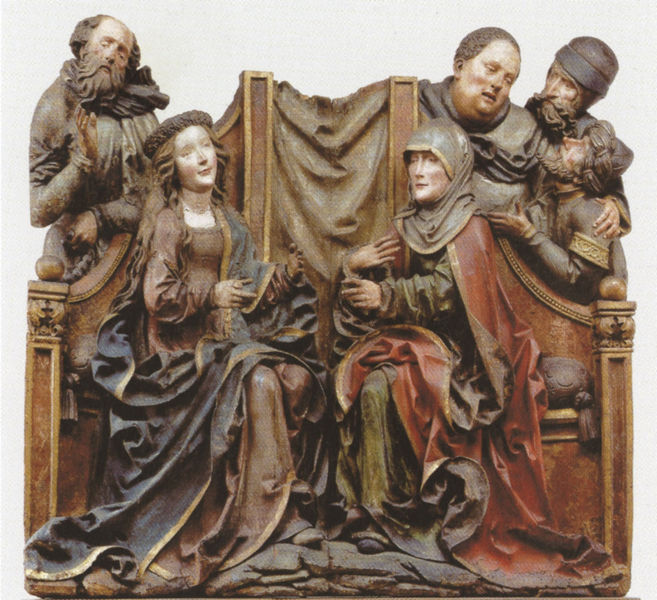
Titel: Heilige Sippe. Relief aus Oberelchingen bei Ulm
Künstler: Mauch-Werkstatt
Institution: München, Bayerisches Nationalmuseum
Schlagwörter: blau, gemälde, mann, weiß, frauen, sitzen, braun, holz, männer, stuhl, stühle, rot, tuch, gespräch, alt, bart, falten, johannes, stehen, gesten, hände, gewand, haare, mantel, drei, skulptur, sofa, sitz, zwei, bank, figuren, gestühl, kopftuch, bett, plastik, schwanger, vier, religion, kranz, altar, schnitzerei, kirchenbank, jesus, christlich, mittelalter, priester, elisabeth, heilige, maria, christentum, volkskunst, schnitzwerk, anna, josef, heilige familie, emälde, figurengruppe, sippe, empfängnis, joachim, seelig, unterhatung, elizabeth, gemläde, mariaa